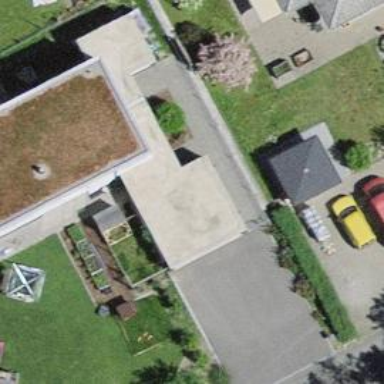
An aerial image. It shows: Garage.